Question: I am creating a plot with names on x axis and time values(minutes) on y axis.The names on x axis are like
'''
['cooking']18:15:27 ,['study']18:09:19,['travel']18:21:34' etc ..
'''
where as the y values are 5,1,1 etc.I have given xlabel as 'categories' and ylabel as 'durations in minutes'.
Since the xticks were strings of some length,I decided to rotate them by 90 to avoid overlapping.Now ,the ticks are partially hidden and the xlabel has disappeared.

Is there some way I can make the whole plot accommodate everything..?
thanks
mark
here is the code snippet
'''
import matplotlib.pyplot as plt
...
figure = plt.figure()
barwidth = 0.25
ystep = 10
plt.grid(True)
plt.xlabel('categories')
plt.ylabel('durations in minutes')
plt.title('durations for categories-created at :'+now)
plt.bar(xdata, ydata, width=barwidth,align='center')
plt.xticks(xdata,catnames,rotation=90)
plt.yticks(range(0,maxduration+ystep,ystep))
plt.xlim([min(xdata) - 0.5, max(xdata) + 0.5])
plt.ylim(0,max(ydata)+ystep)
figure.savefig("myplot.png",format="png")
'''
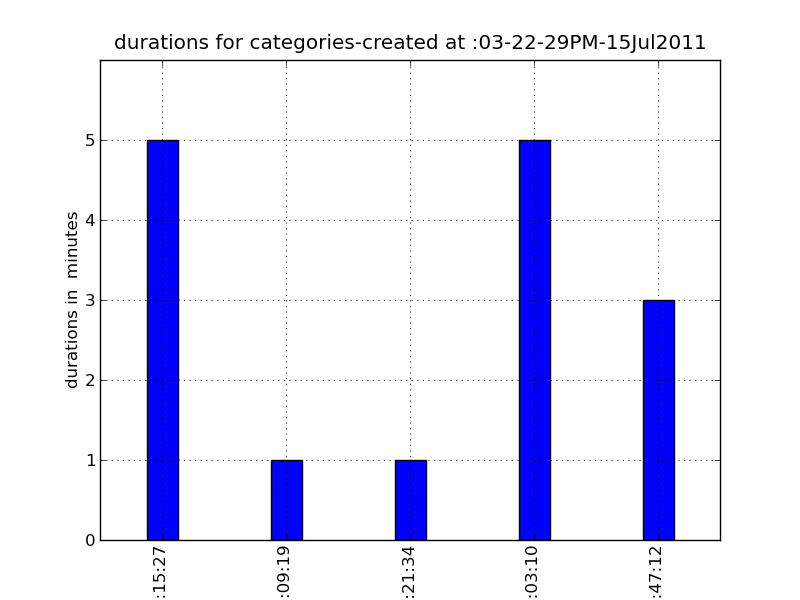
Answer: One good option is to rotate the tick labels.
In your specific case, you might find it convenient to use 'figure.autofmt_xdate()' (Which will rotate the x-axis labels among other things).
Alternatively, you could do 'plt.setp(plt.xticks()[1], rotation=30)' (or various other ways of doing the same thing).
Also, as a several year later edit, with recent versions of matplotlib, you can call 'fig.tight_layout()' to resize things to fit the labels inside the figure, as @elgehelge notes below.